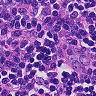
Metastatic tissue present: no